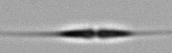
Label: Cylindrotheca